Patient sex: M
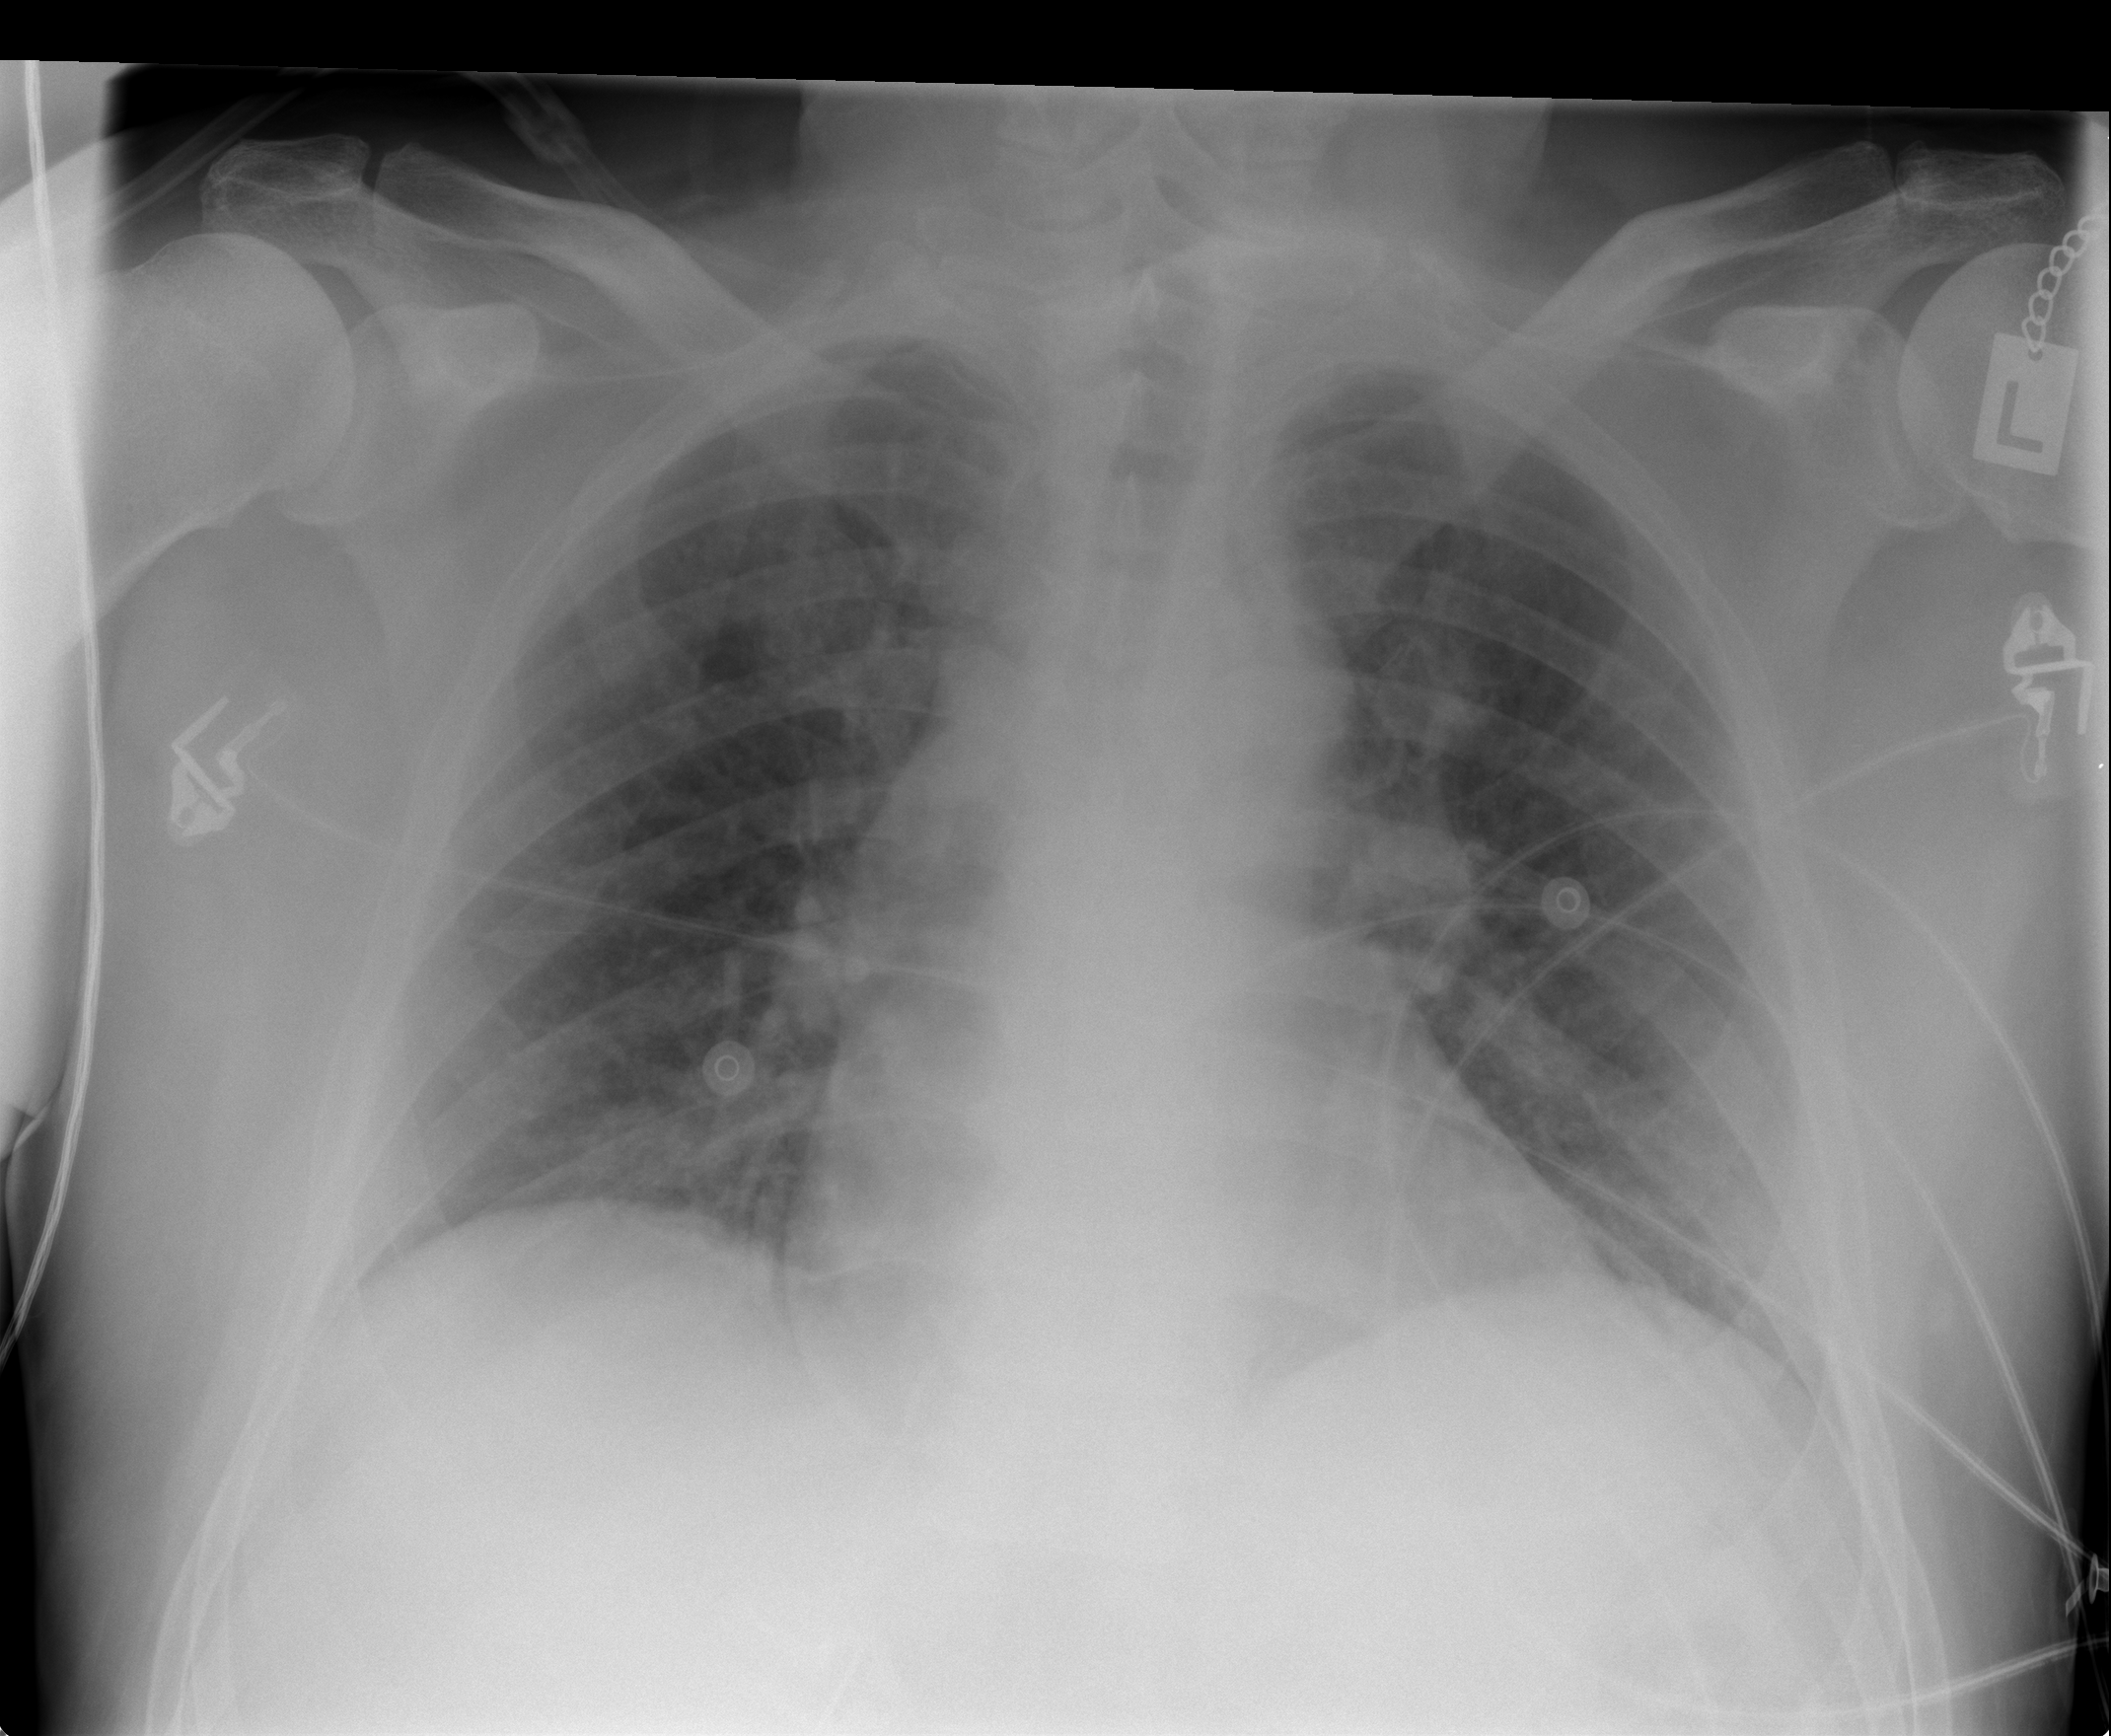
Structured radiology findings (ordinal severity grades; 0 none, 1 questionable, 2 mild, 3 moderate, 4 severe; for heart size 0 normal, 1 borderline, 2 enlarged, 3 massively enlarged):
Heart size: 0
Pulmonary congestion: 2
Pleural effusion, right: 0
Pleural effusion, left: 0
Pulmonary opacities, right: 1
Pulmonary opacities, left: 0
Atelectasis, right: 2
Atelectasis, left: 0